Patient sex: F
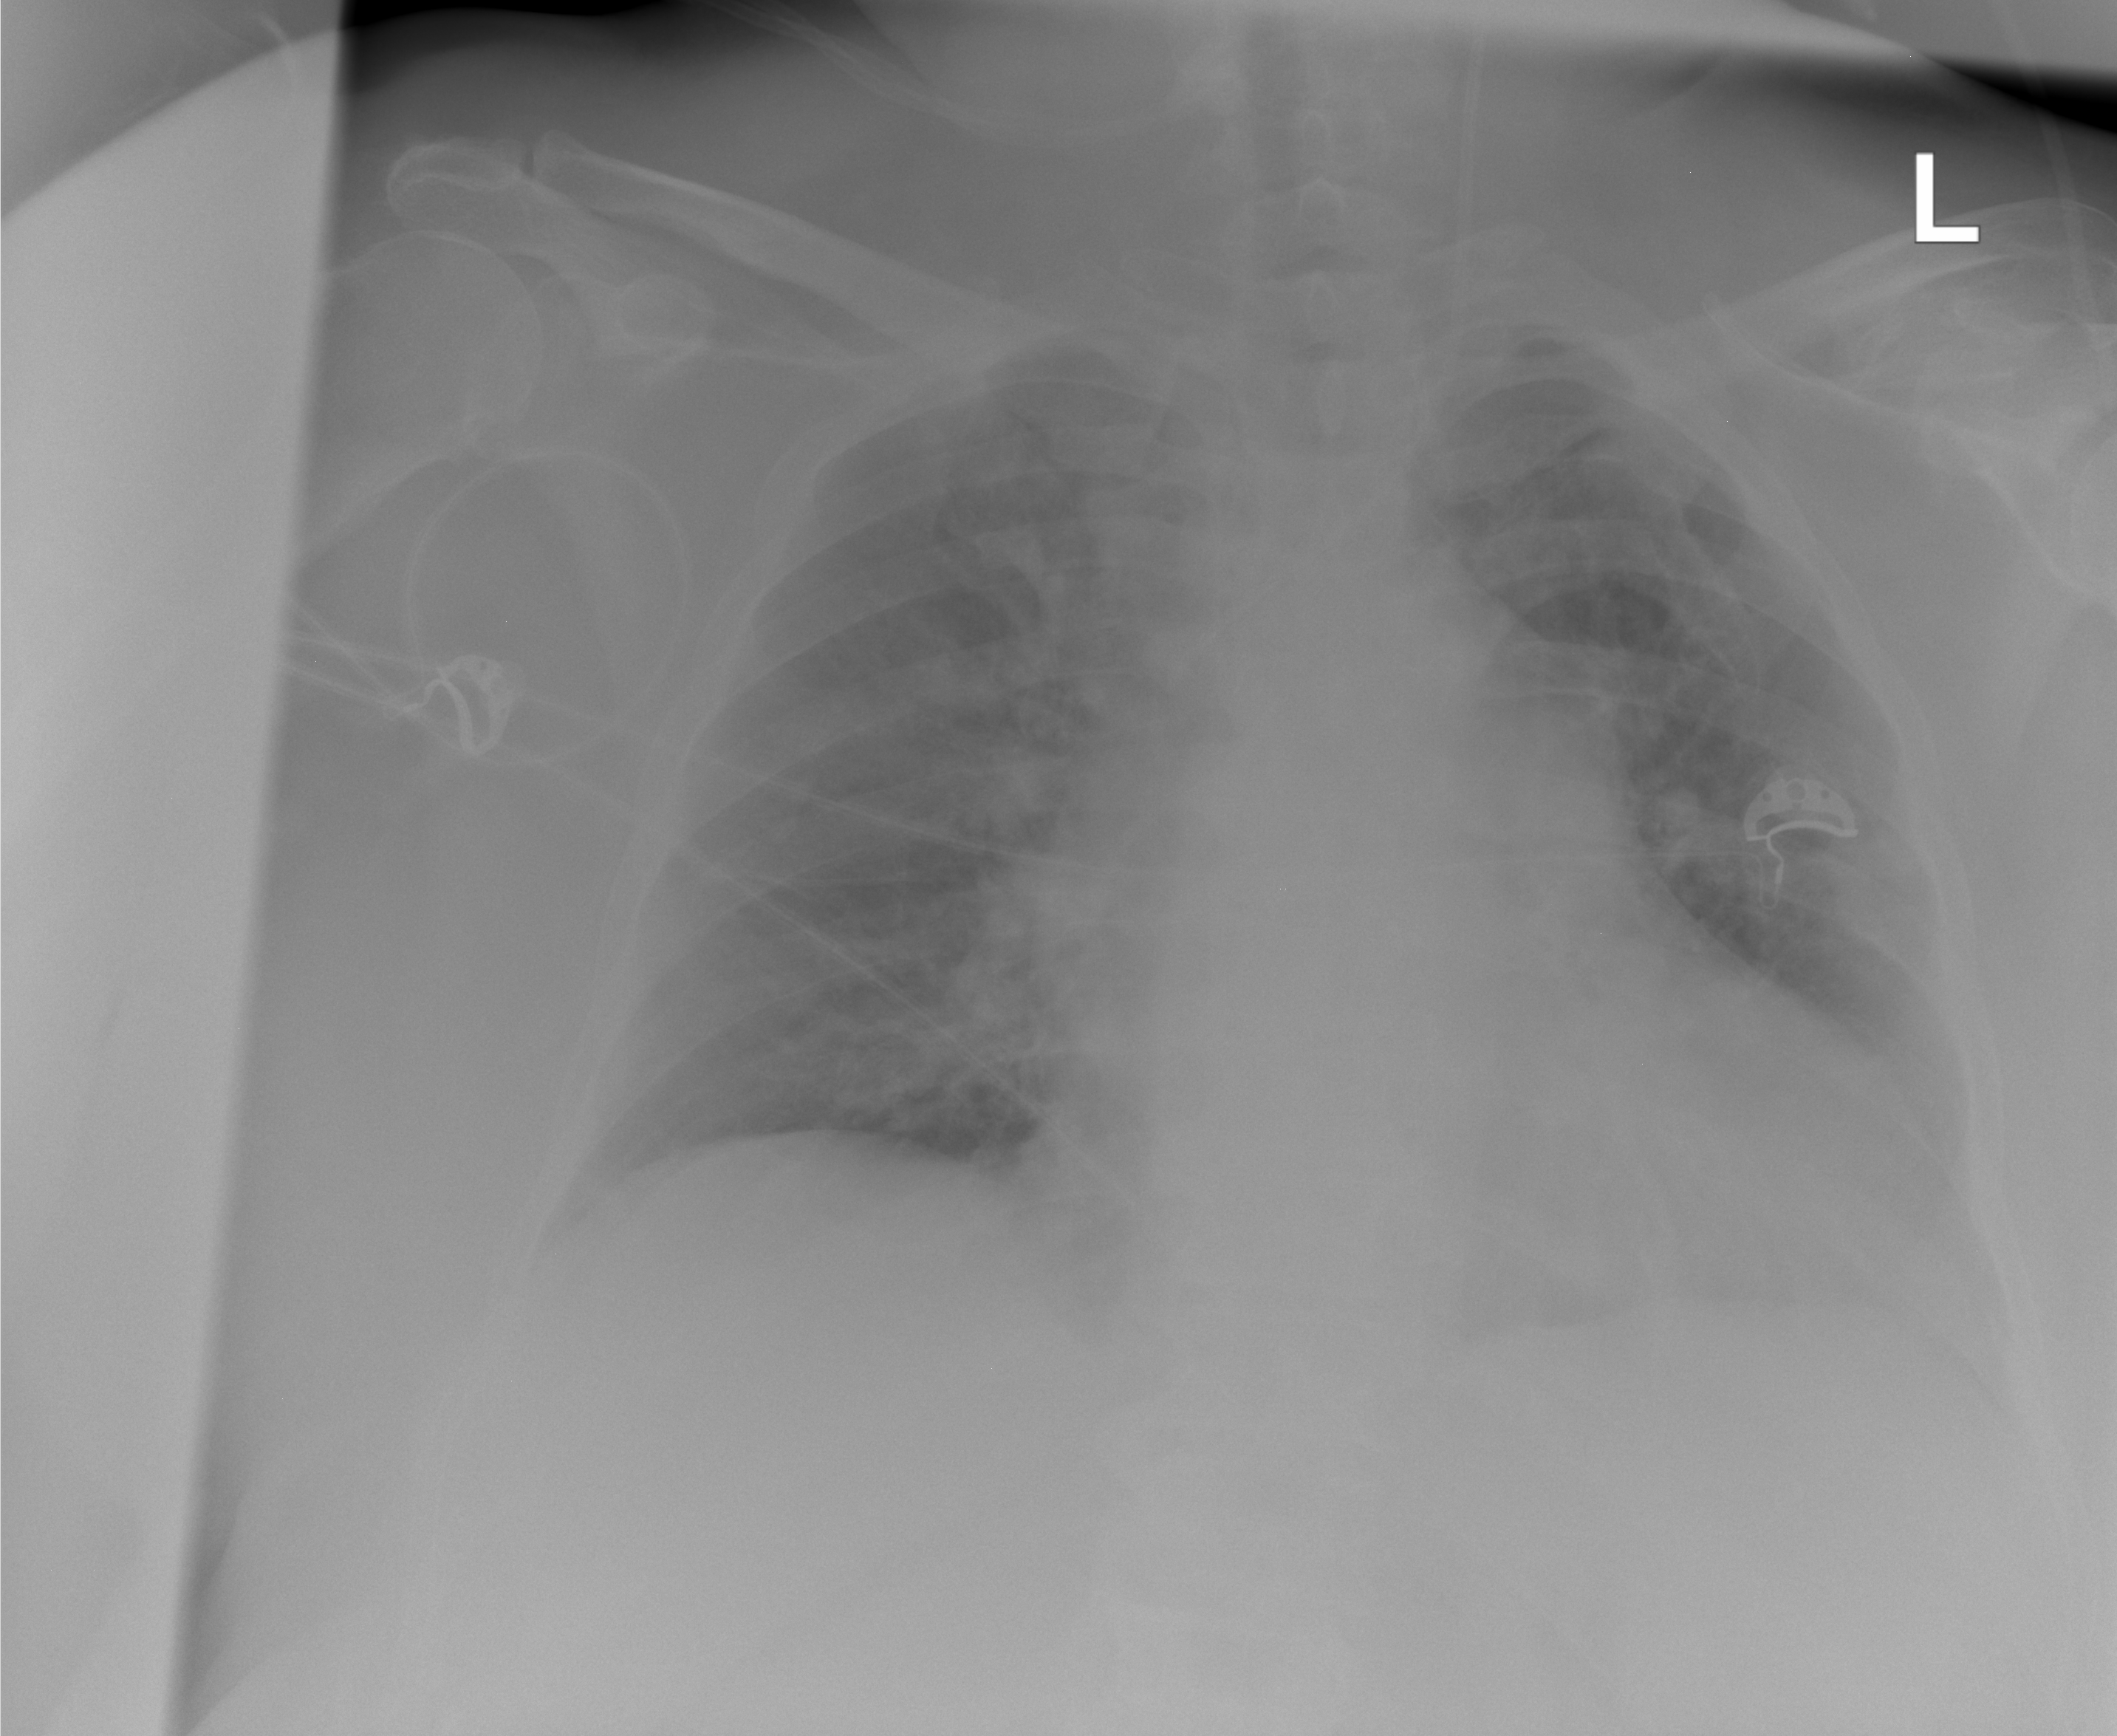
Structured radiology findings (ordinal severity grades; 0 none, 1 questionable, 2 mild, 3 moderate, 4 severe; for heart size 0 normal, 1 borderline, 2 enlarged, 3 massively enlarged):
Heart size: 2
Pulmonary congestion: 0
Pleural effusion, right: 0
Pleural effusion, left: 1
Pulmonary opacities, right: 0
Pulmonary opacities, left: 0
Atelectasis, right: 0
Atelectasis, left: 2